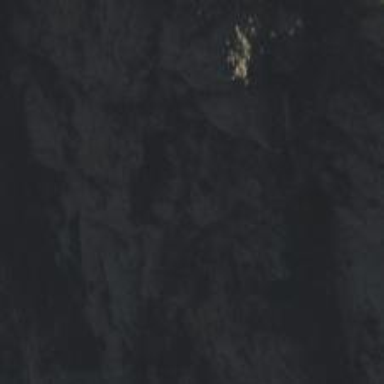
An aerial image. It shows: Cliff in nature.